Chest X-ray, AP view. Patient: 41 years old, sex F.
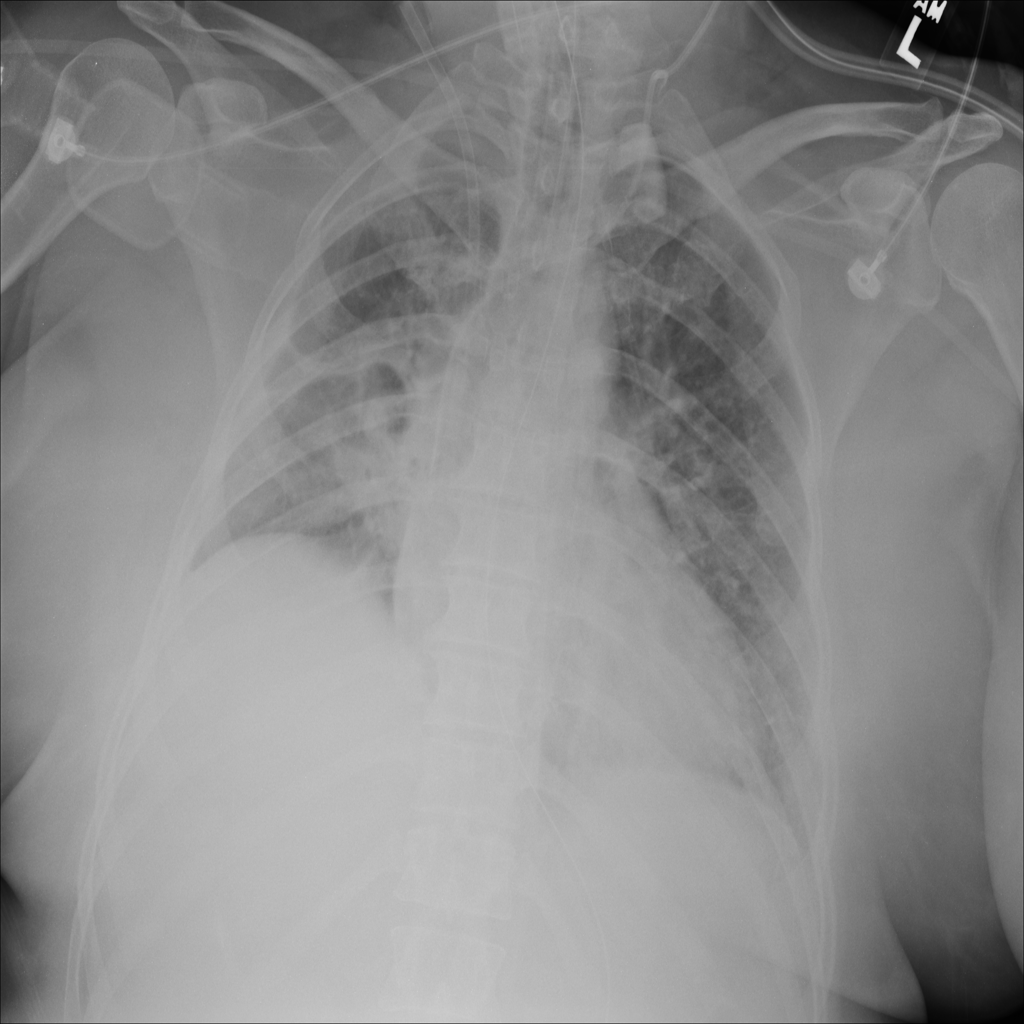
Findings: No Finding